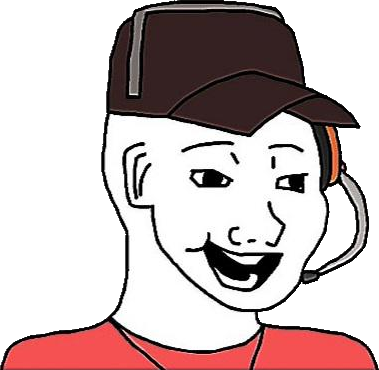
Label: 5_Bloomer